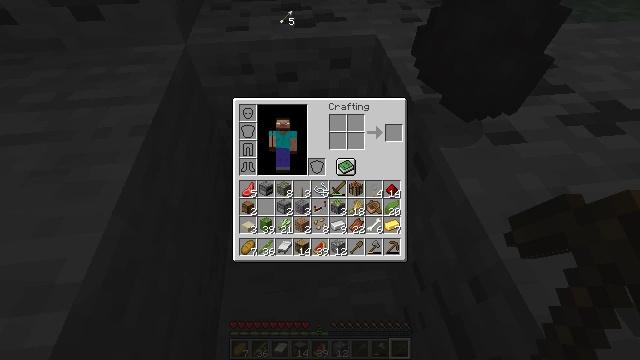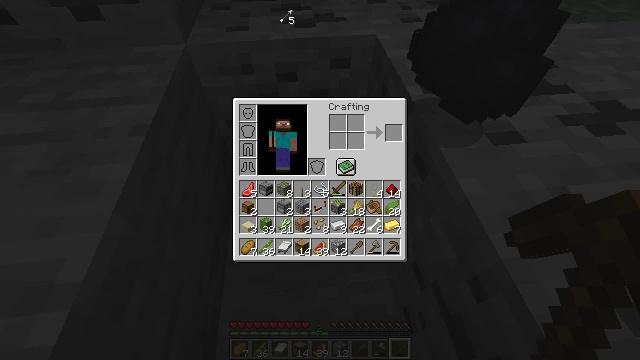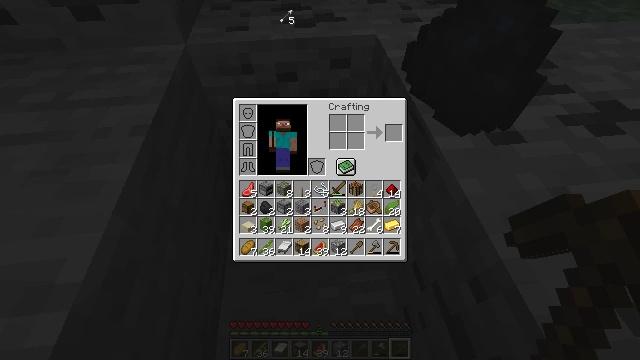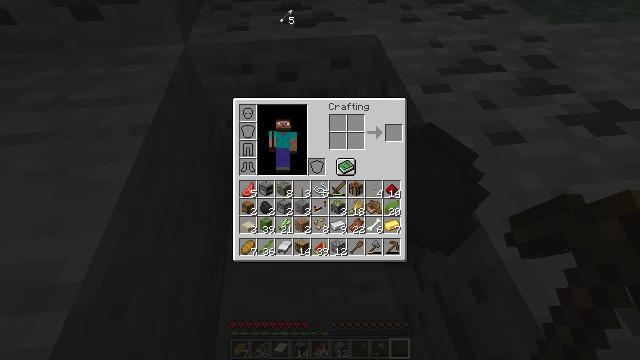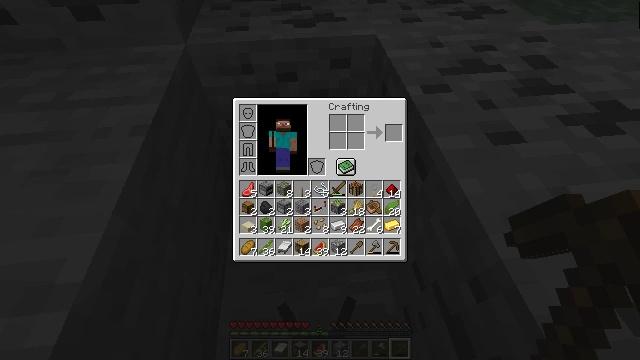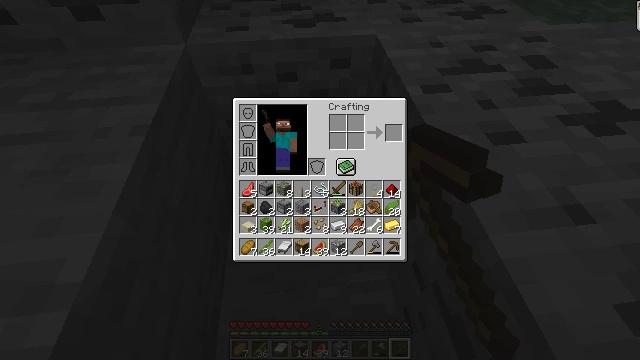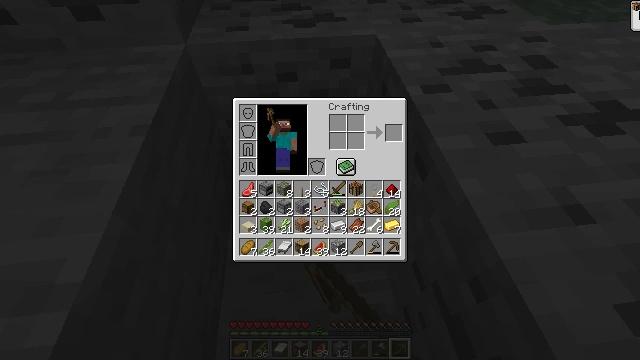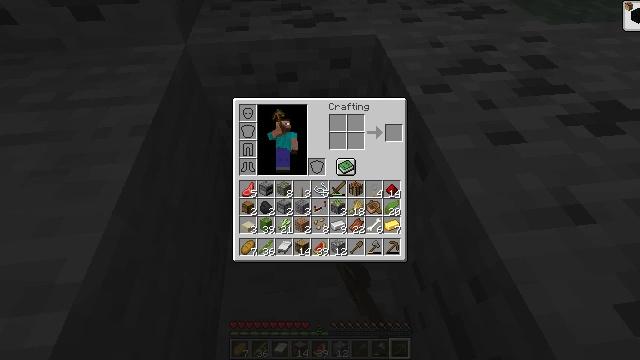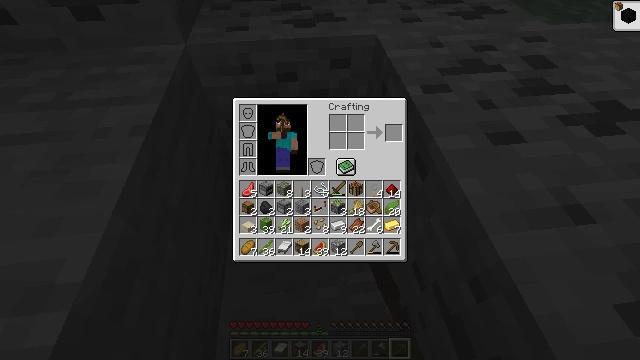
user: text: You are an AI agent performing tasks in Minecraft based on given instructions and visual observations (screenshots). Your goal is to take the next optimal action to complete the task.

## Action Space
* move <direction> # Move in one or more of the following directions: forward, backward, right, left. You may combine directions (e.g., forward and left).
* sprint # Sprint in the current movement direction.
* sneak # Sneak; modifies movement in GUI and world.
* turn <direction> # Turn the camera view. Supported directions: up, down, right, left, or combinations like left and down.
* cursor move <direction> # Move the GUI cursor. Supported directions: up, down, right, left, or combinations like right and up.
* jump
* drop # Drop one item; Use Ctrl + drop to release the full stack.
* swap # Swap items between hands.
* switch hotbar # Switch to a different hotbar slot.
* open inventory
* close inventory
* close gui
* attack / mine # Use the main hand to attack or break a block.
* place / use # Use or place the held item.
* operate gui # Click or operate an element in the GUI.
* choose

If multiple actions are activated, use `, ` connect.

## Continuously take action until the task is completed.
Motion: motion action
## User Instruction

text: Drop an arrow.
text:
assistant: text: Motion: operate gui
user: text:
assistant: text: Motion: operate gui
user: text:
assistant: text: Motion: operate gui
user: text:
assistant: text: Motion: no_op
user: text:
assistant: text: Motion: no_op
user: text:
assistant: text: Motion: no_op
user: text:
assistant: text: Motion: no_op
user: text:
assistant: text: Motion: no_op
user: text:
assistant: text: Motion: no_op